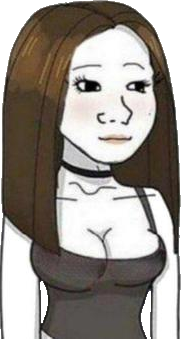
Label: 5_E-Thot